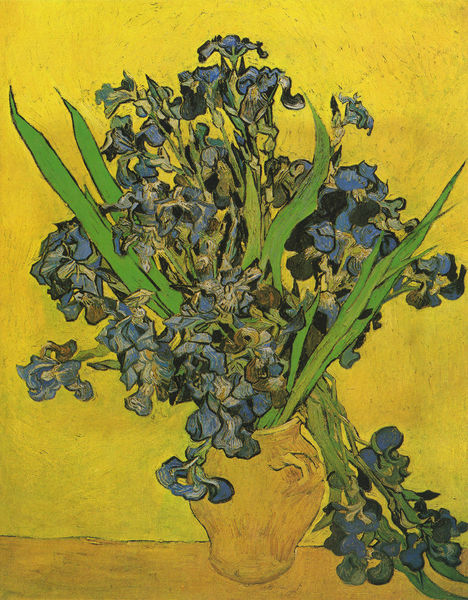
Titel: Vase mit Iris vor gelbem Hintergrund
Künstler: Vincent van Gogh
Standort: Amsterdam
Institution: Van Gogh Museum
Schlagwörter: blau, blätter, dunkel, gemälde, aquarell, gelb, grün, impressionismus, blume, blumen, braun, hell, hintergrund, licht, orange, schwarz, tisch, blüte, blüten, gras, expressionismus, malerei, alt, wand, niederlande, pastos, boden, gold, blatt, pflanze, kontrast, henkel, krug, stilleben, stillleben, vase, bewegt, farbig, blumenvase, moderne, modern, lila, violett, oliv, van gogh, duktus, spitz, tapete, manet, um 1900, strauss, bauch, platte, leuchten, blumenstrauss, kante, stile, gogh, gefäss, geld, form, gladiolen, tischplatte, welk, pinselduktus, vincent van gogh, iris, schwertlilie, verwelken, diagonale, geknickt, umgeknickt, balu, keramikkrug, lilien, verlauf, umrisslinien, grell, vincent, bauchig, rittersporn, postimpressionismus, komplementärkontrast, mittig, schwertlilien, neon, van, zitronengelb, vorreiter, komplimentärkontrast, blau narzissen, blütter, irisstrauss, lilen, vergißmeinnicht, lb, d, schwerdlilien, veilchenstrauß van gogh, gelbe vase, komplementärfarbe, mischfarbe, hinterdrung, blau-gelbe komposition, wahnisnn